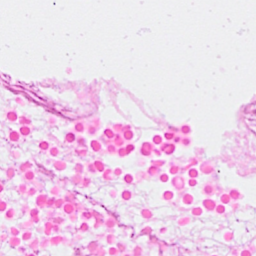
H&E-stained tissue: Breast